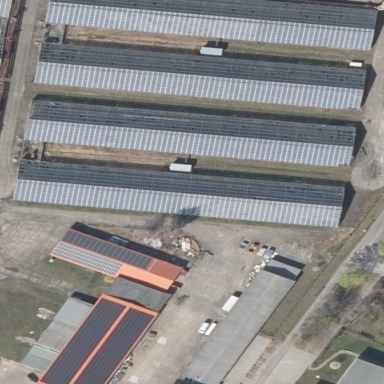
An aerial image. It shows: Greenhouse.